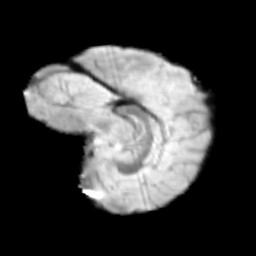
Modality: T2w
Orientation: sagittal
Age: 10
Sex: female
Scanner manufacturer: siemens
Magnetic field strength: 3 T
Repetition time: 3.8 s
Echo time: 0.07 s